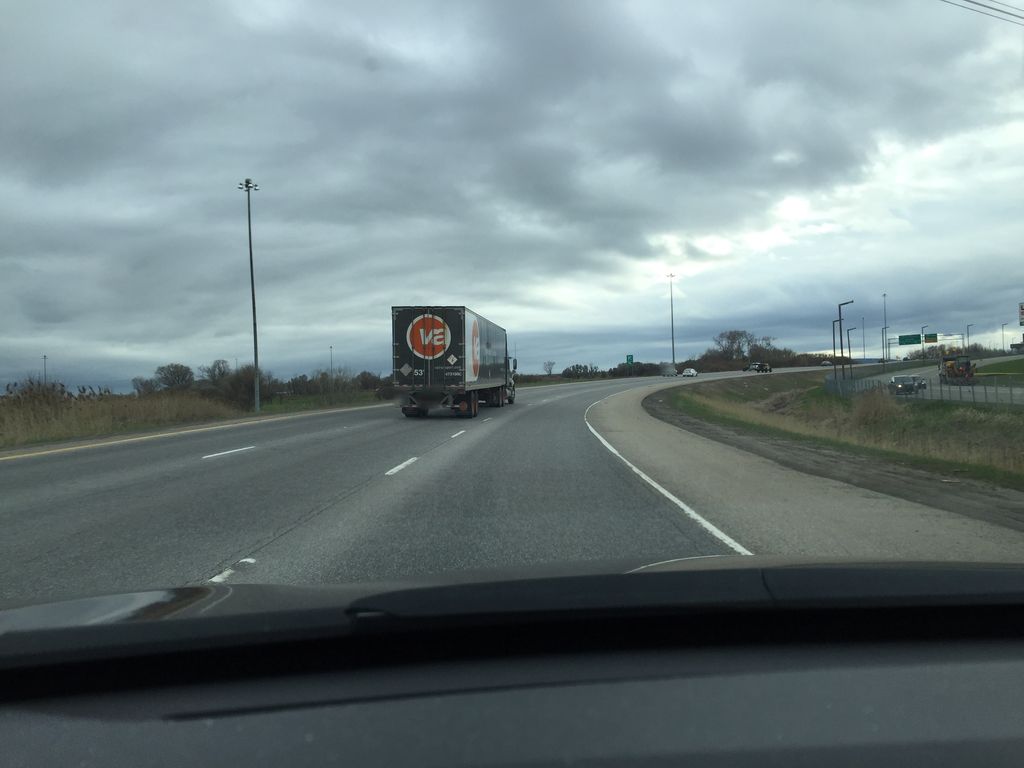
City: quebec_city